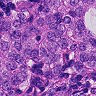
Metastatic tissue present: yes